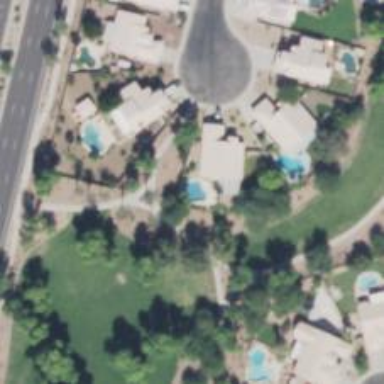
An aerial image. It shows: Outdoor swimming pool located in leisure land.